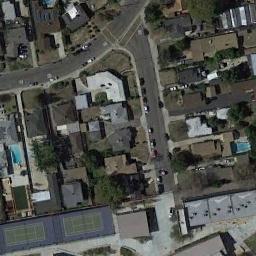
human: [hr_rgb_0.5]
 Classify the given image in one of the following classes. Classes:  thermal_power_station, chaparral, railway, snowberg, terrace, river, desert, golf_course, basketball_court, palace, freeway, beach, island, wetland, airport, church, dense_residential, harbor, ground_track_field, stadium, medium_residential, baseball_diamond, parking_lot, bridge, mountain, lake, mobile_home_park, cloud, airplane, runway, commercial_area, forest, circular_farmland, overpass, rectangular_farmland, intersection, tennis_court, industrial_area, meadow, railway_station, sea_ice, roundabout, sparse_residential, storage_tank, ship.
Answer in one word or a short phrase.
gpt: tennis_court